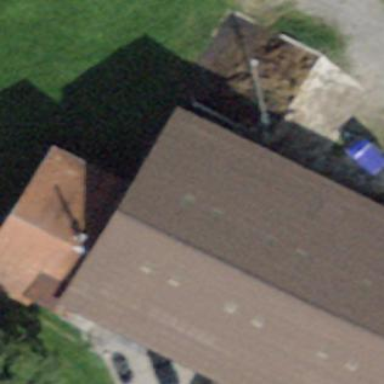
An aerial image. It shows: Barn.